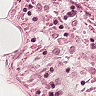
Metastatic tissue present: no